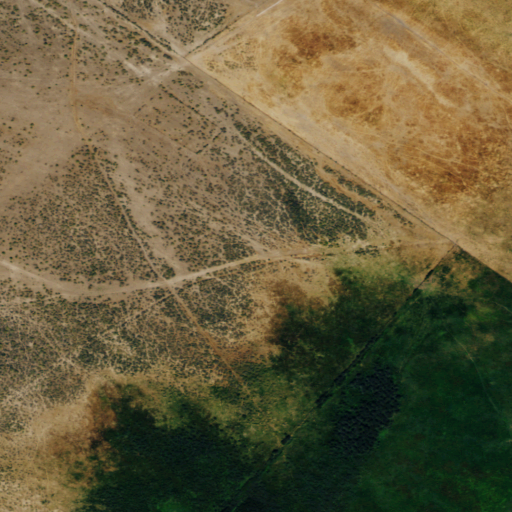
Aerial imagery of plain(s) in Nevada named Paiute Meadows containing shrub, herbaceous wetlands, cultivated crops, grassland, and woody wetlands